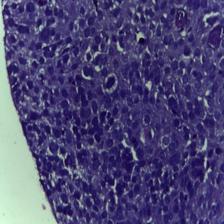
Diagnosis: OSCC